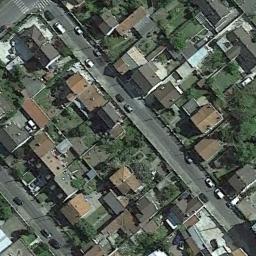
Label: dense_residential